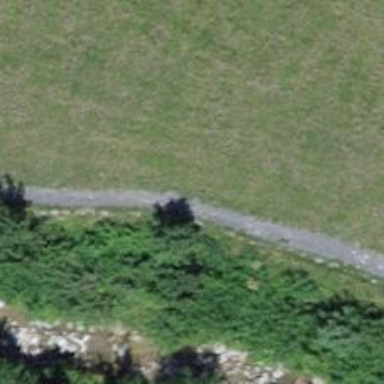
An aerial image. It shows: Path.